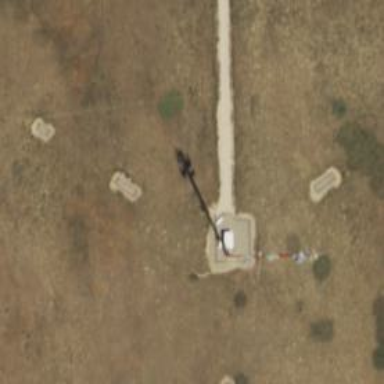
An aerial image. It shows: Man-made mast used for communication purposes.